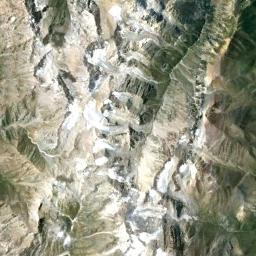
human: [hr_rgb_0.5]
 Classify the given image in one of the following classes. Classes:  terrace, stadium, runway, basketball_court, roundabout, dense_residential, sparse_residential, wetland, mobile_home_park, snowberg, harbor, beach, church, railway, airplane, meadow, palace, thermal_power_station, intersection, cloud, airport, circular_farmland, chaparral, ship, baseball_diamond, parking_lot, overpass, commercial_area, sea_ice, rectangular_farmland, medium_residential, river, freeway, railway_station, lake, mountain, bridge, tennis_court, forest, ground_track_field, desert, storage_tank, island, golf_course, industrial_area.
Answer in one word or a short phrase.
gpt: snowberg